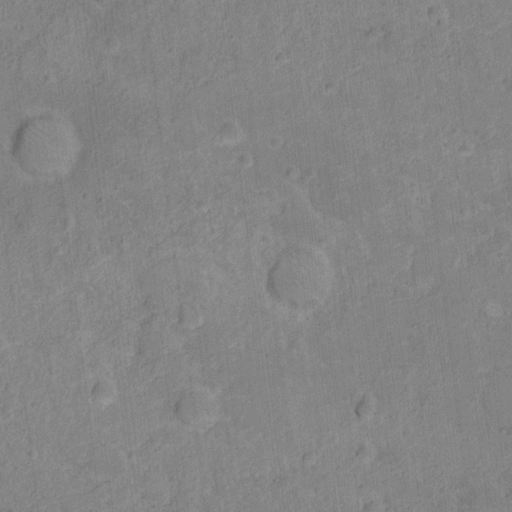
Classes present: Background